Question: Count the number of objects in the diagram.
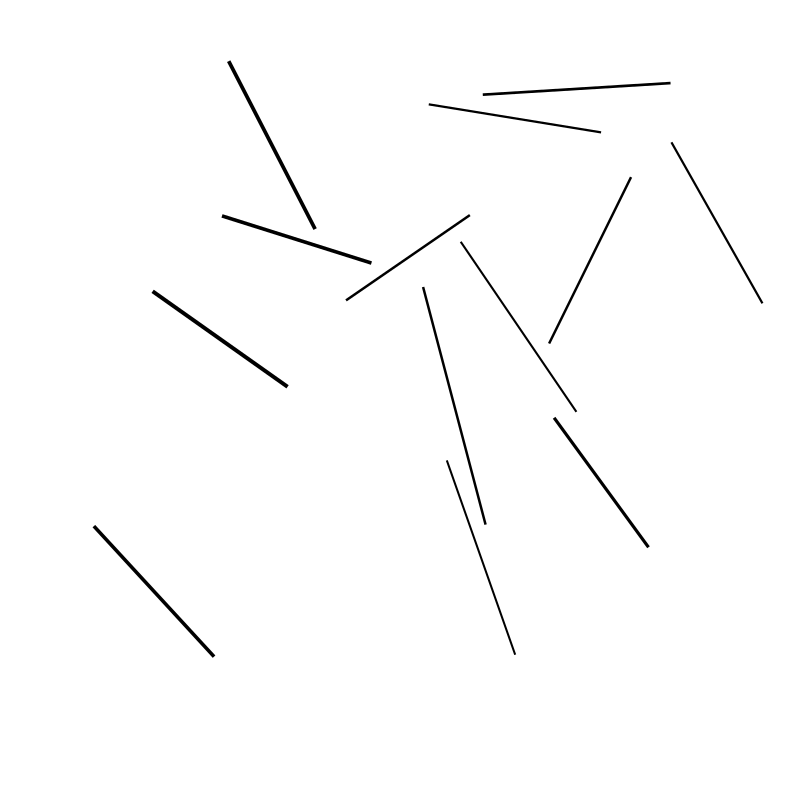
Answer: 13